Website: lowes
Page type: billing-address
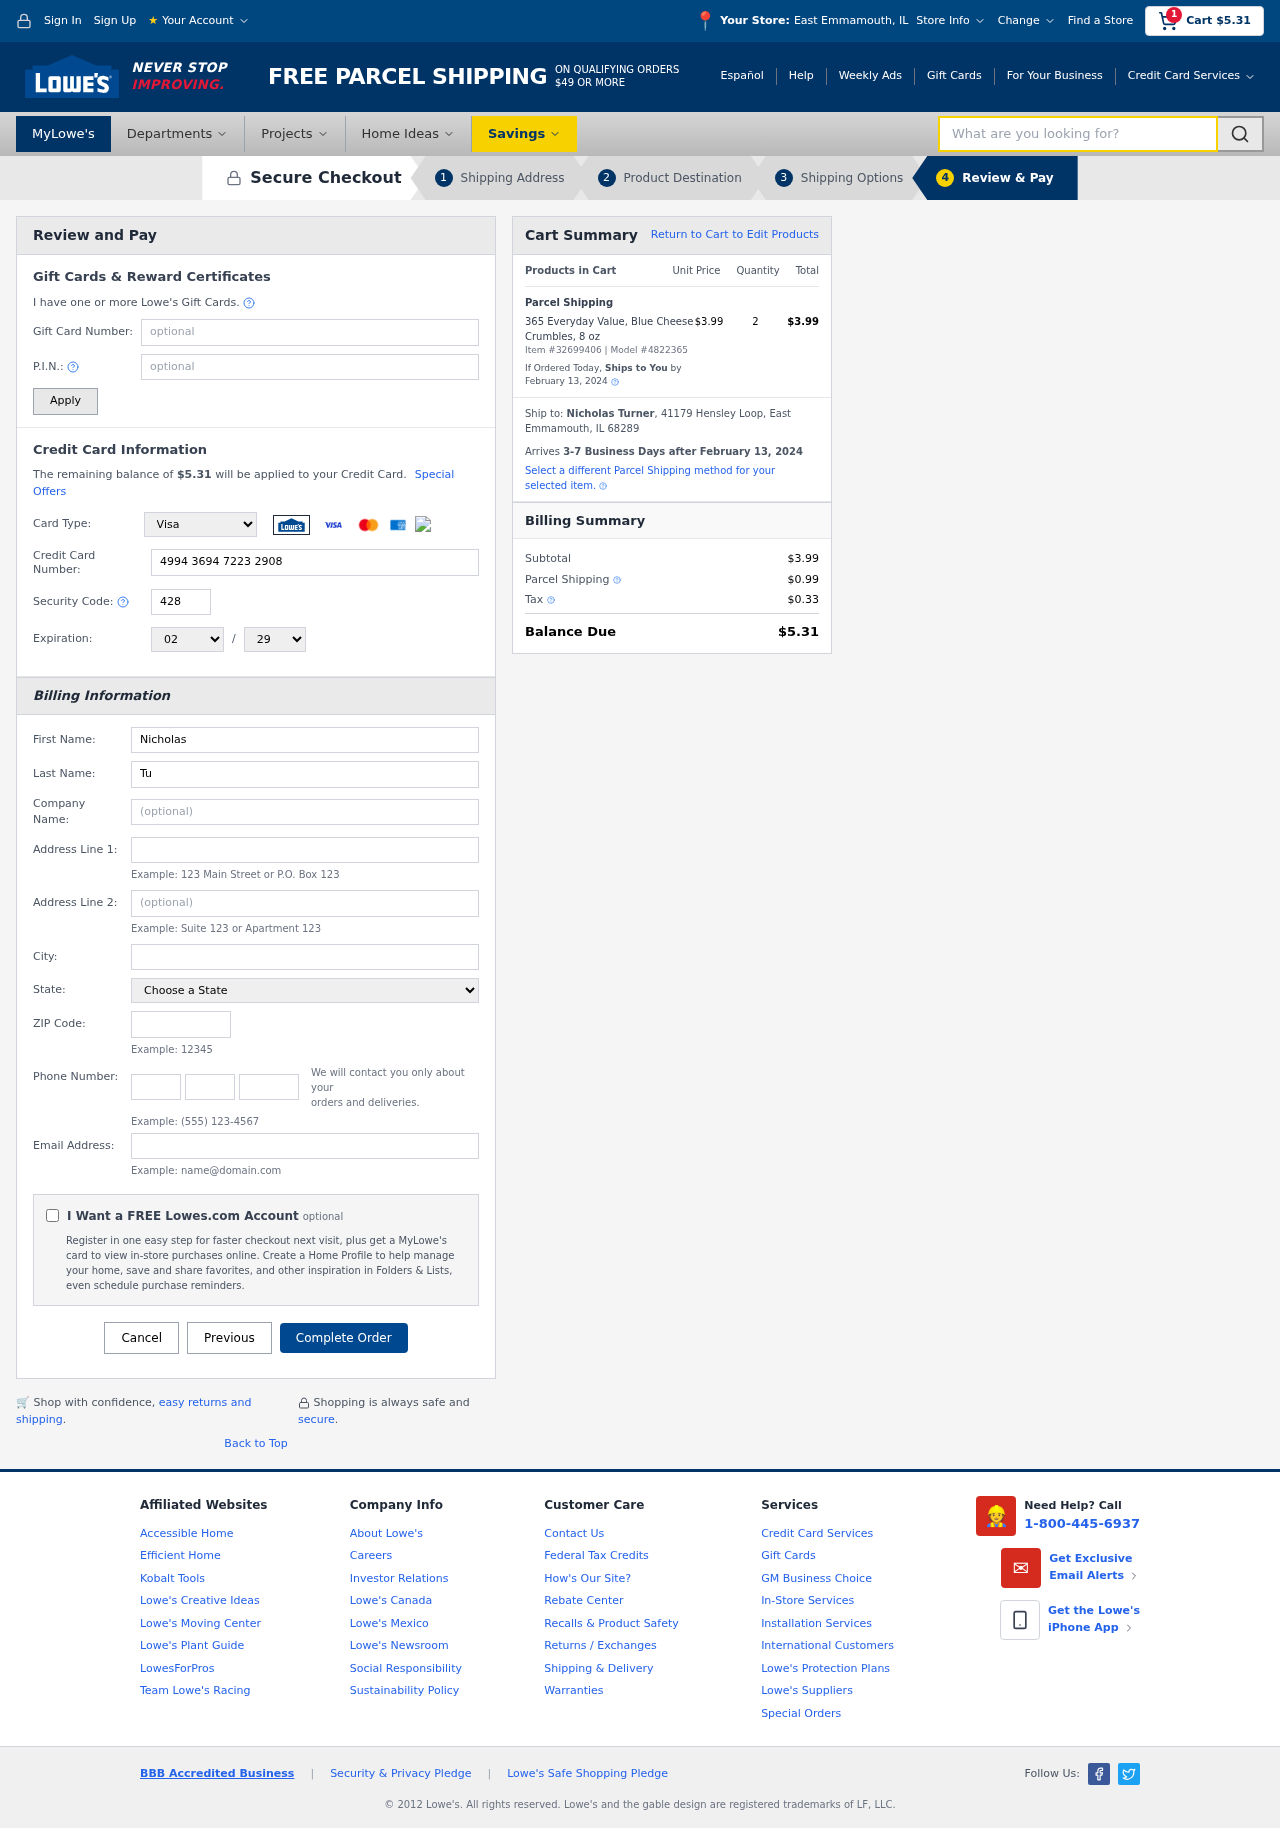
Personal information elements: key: PII_CARD_CVV
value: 428
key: PII_CARD_EXPIRY_MONTH
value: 02
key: PII_CARD_EXPIRY_YEAR
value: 29
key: PII_CARD_NUMBER
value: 4994 3694 7223 2908
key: PII_CARD_TYPE
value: Visa
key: PII_CITY
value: East Emmamouth
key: PII_CITY_STATE
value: East Emmamouth, IL
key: PII_COMPANY
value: Smith Group
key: PII_EMAIL
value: nicholas.turner@gmail.com
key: PII_FIRSTNAME
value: Nicholas
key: PII_FULLNAME
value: Nicholas Turner
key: PII_LASTNAME
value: Turner
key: PII_PHONE_AREA
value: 378
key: PII_PHONE_PREFIX
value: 672
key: PII_PHONE_SUFFIX
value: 3806
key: PII_POSTCODE
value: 68289
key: PII_STATE
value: Illinois
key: PII_STREET
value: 41179 Hensley Loop
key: PII_CITY_STATE_ZIP
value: East Emmamouth, IL 68289
Product elements: key: PRODUCT1_NAME
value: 365 Everyday Value, Blue Cheese Crumbles, 8 oz
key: PRODUCT1_PRICE
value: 3.99
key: PRODUCT1_QUANTITY
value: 2
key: PRODUCT_ITEM_NUMBER
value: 32699406
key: PRODUCT_MODEL_NUMBER
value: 4822365
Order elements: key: ORDER_SUBTOTAL
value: $5.31
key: ORDER_TOTAL
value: $5.31
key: ORDER_SHIPPING_DATE
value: February 13, 2024
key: ORDER_SUBTOTAL
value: $3.99
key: ORDER_DELIVERY_DATE
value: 3-7 Business Days after February 13, 2024
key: ORDER_SHIPPING_DATE2
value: February 13, 2024
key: ORDER_SUBTOTAL2
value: $3.99
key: ORDER_SHIPPING_COST
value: $0.99
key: ORDER_TAX
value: $0.33
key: ORDER_TOTAL2
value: $5.31
Search elements: key: HEADER_SEARCH
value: What are you looking for?